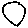
Label: circle